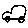
Label: car